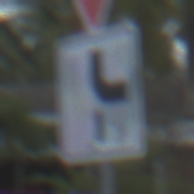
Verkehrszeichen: VerlaufVorfahrtsstrasse10
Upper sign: VorfahrtGewaehren
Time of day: MorningAfternoon
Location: Outdoor (Suburban)
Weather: PartlyCloudy
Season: NotSpecified
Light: Natural